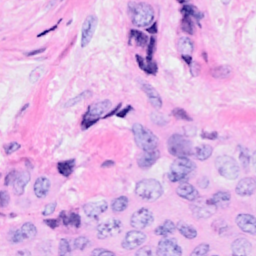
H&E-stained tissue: Breast